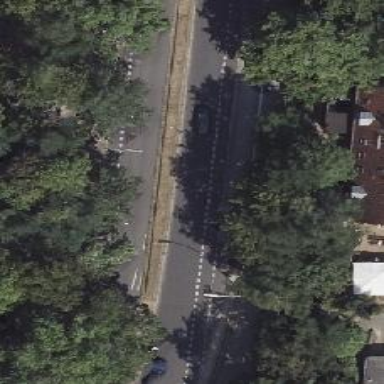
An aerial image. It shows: Secondary road with asphalt surface and separate asphalt cycleway on the right.